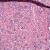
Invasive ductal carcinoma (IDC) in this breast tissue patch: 1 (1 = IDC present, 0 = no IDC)